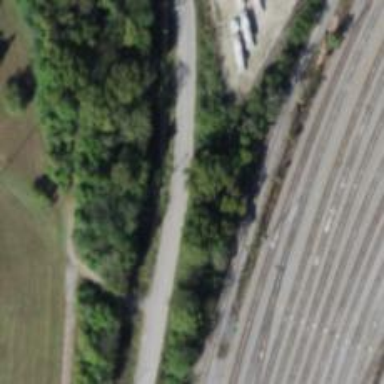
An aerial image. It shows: Railway spur service.